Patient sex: M
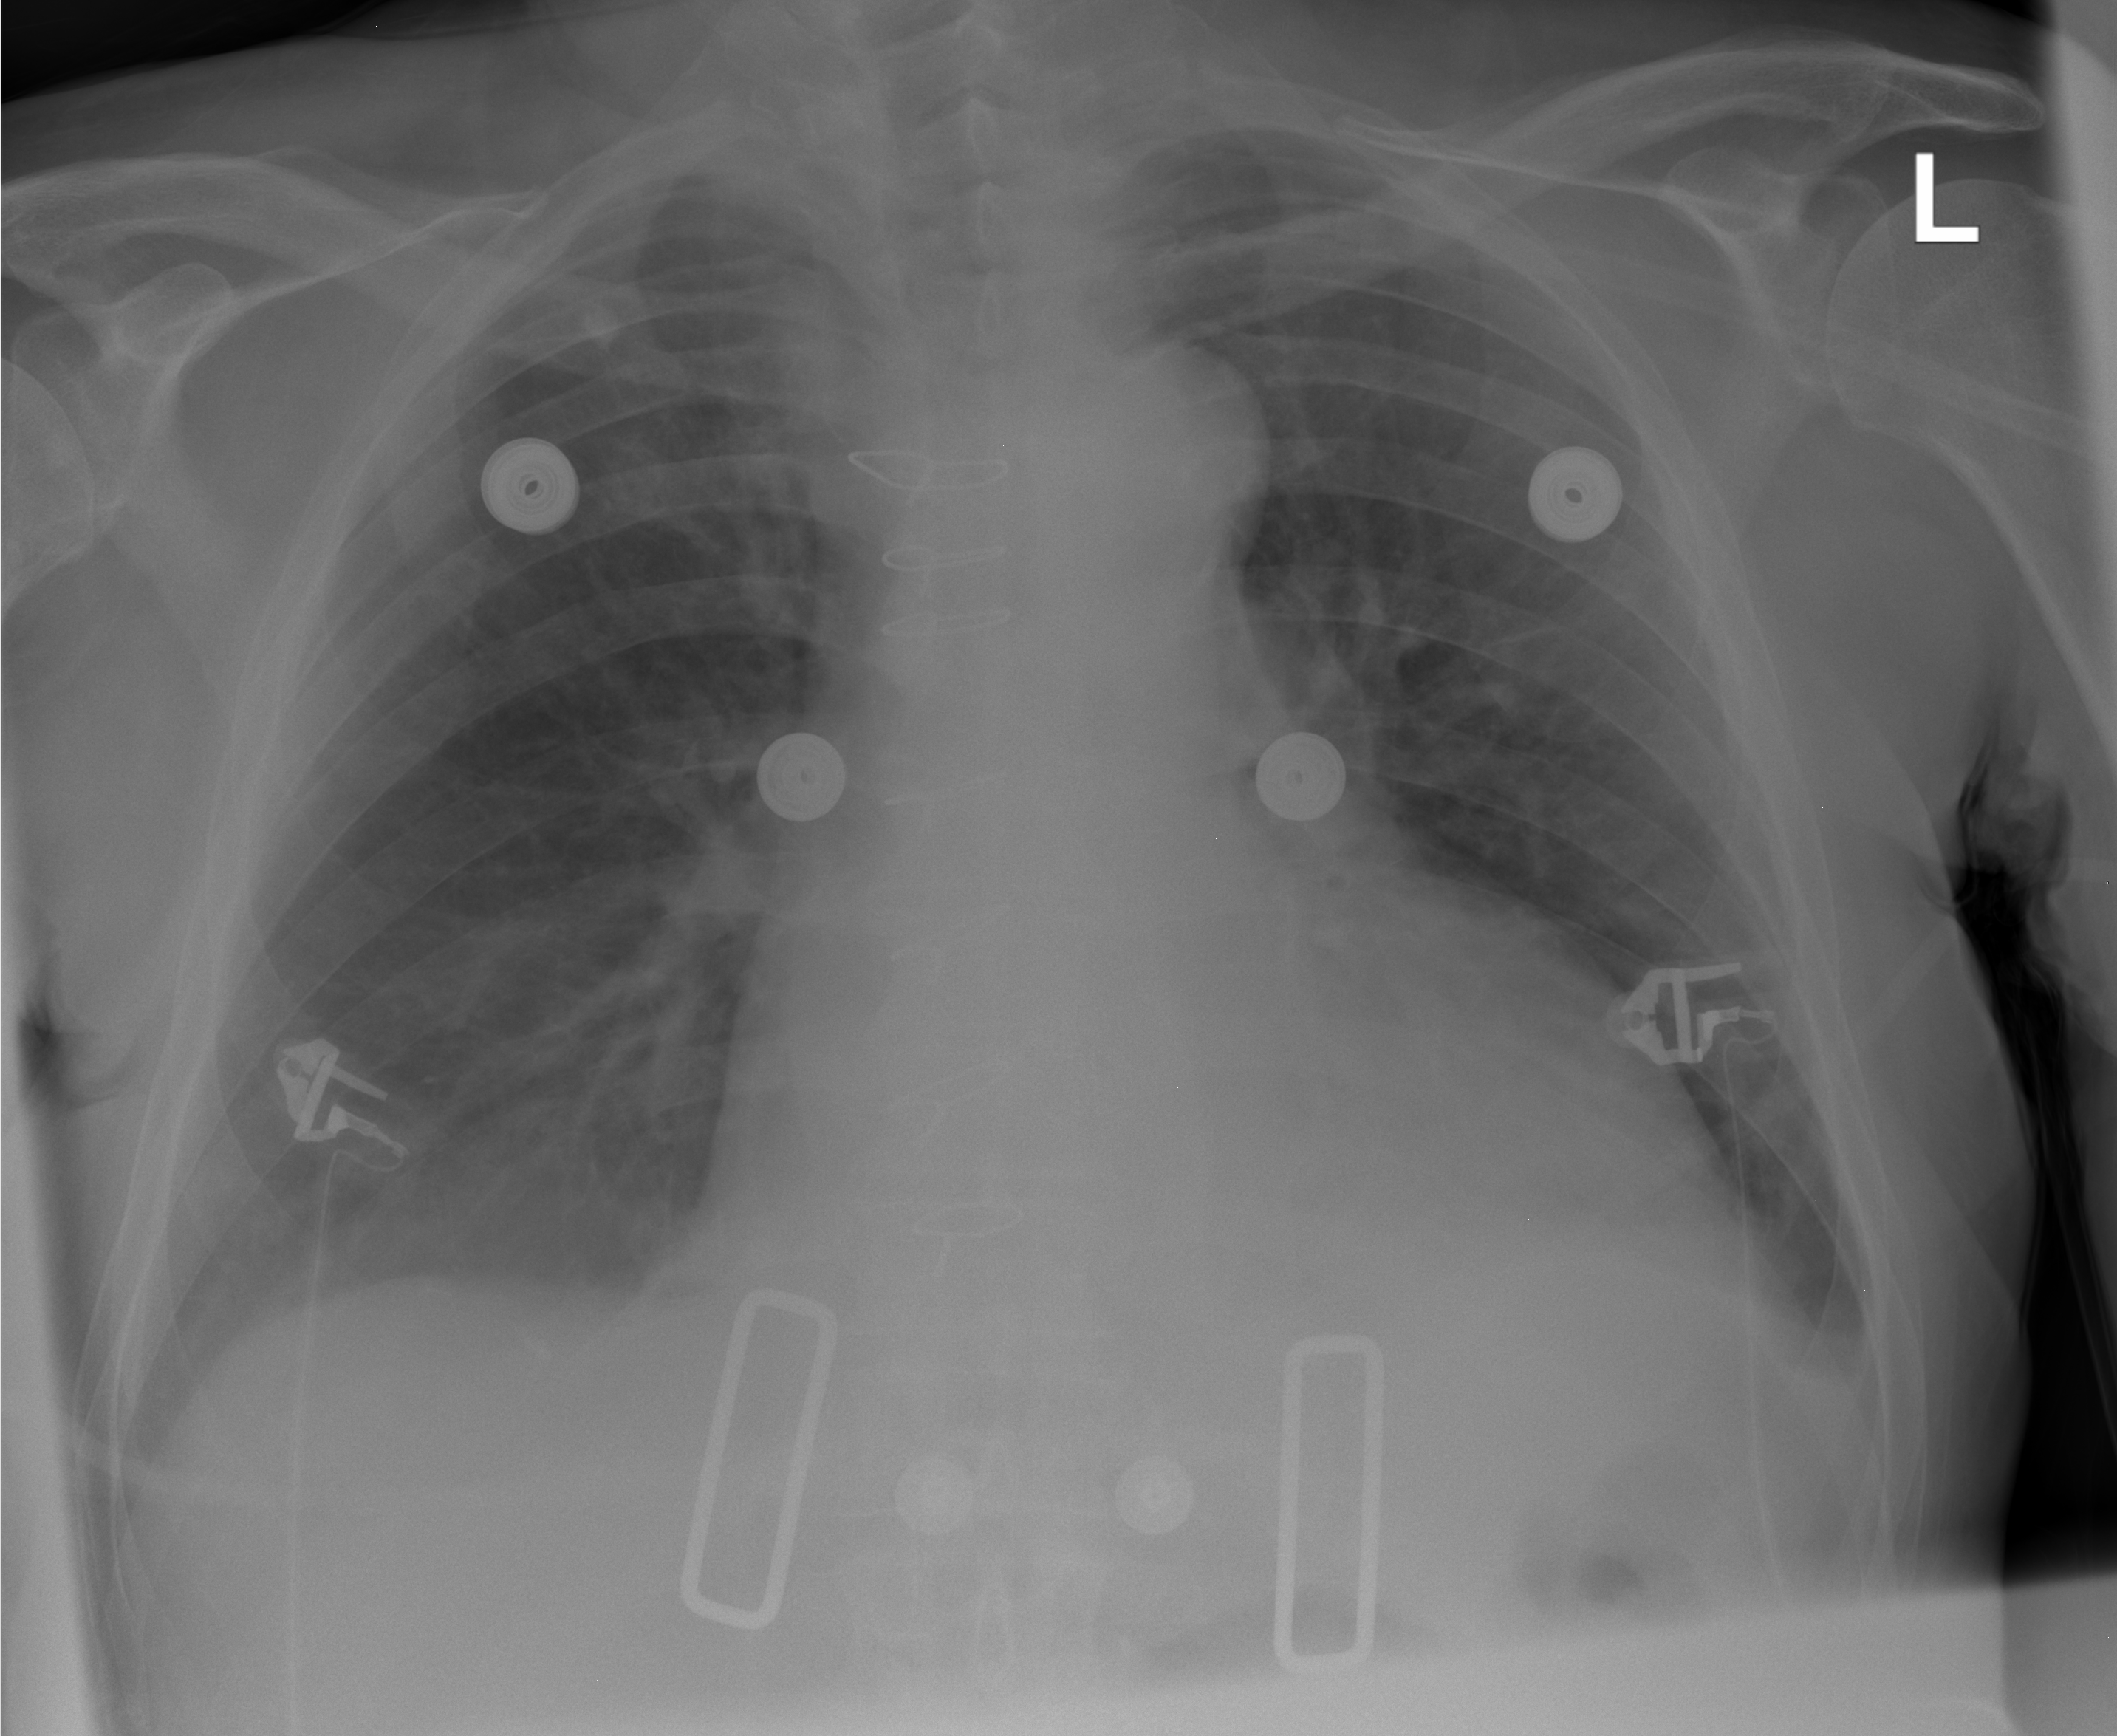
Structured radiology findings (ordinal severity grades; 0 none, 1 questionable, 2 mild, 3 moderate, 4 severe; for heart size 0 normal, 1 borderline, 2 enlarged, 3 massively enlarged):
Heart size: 2
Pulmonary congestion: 0
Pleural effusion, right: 0
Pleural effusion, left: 1
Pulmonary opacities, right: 0
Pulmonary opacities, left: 0
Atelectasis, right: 0
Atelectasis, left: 0